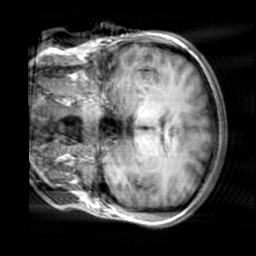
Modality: T1w
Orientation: coronal
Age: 27
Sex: female
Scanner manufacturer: siemens
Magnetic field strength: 3 T
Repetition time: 2.3 s
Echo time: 0.00303 s